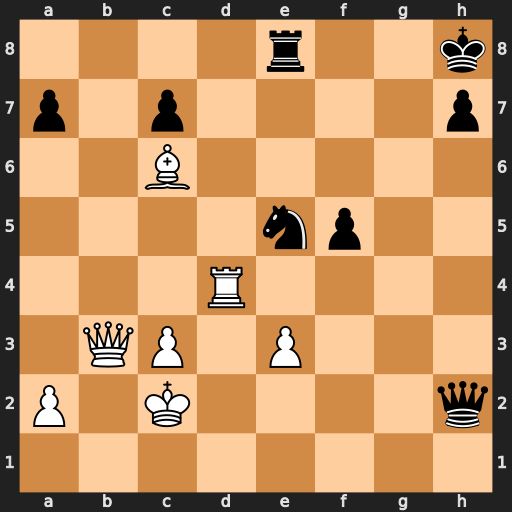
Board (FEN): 4r2k/p1p4p/2B5/4np2/3R4/1QP1P3/P1K4q/8
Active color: w
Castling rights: -
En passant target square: -
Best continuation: Rd2 Qh5 Bxe8